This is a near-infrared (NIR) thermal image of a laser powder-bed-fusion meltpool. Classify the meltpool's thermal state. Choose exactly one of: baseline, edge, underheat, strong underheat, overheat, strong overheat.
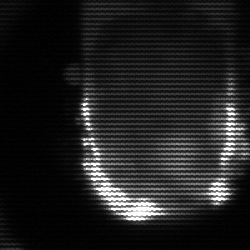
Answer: baseline